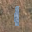
Label: 1